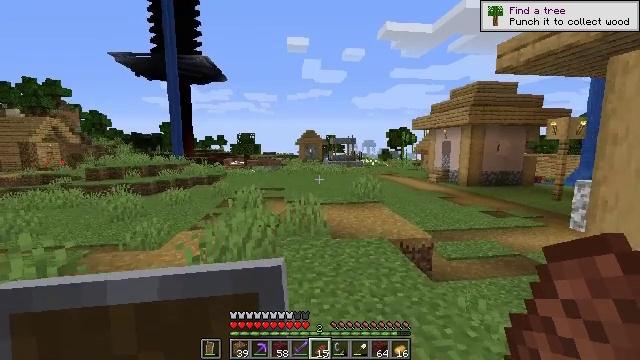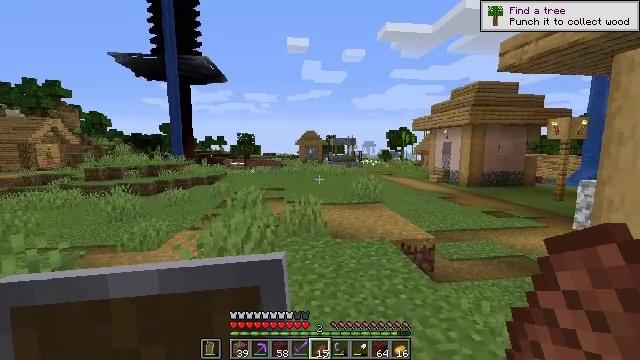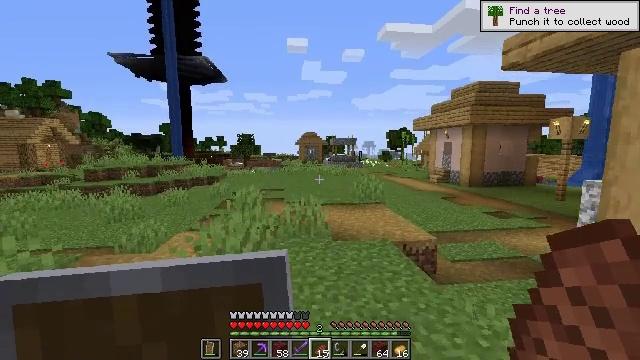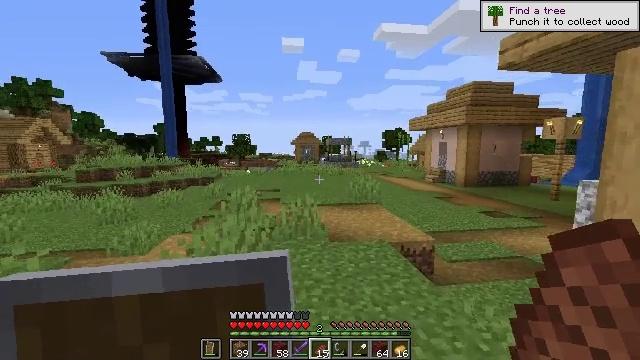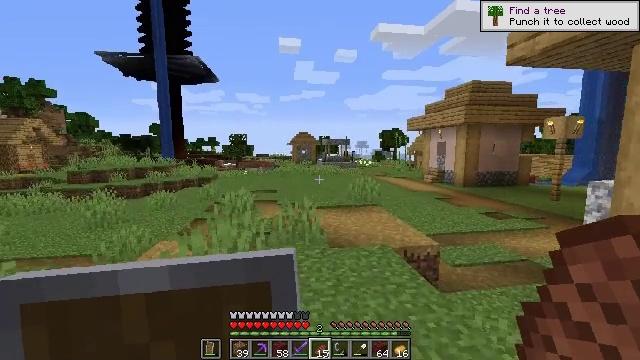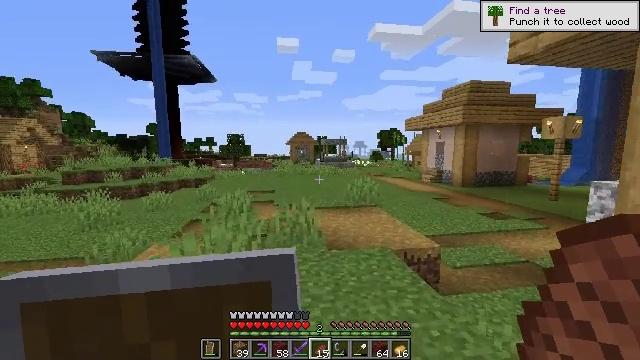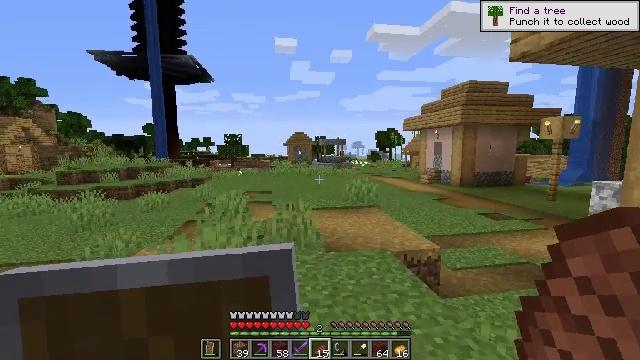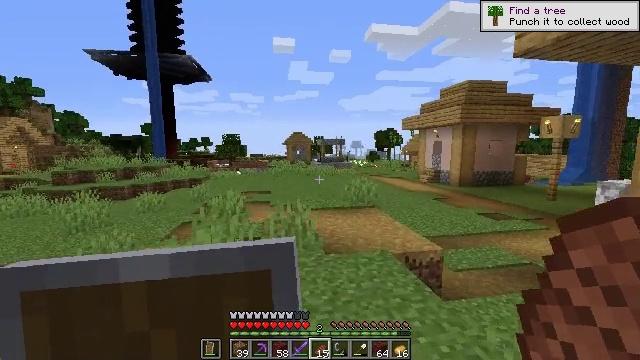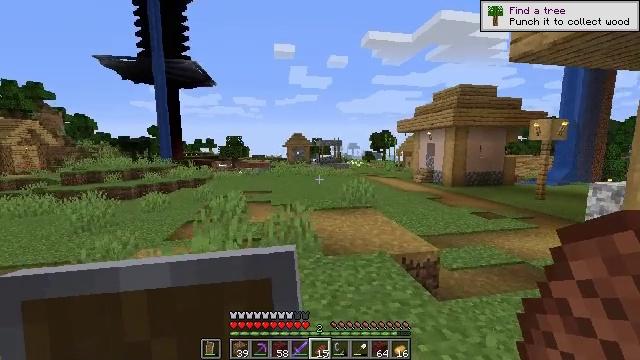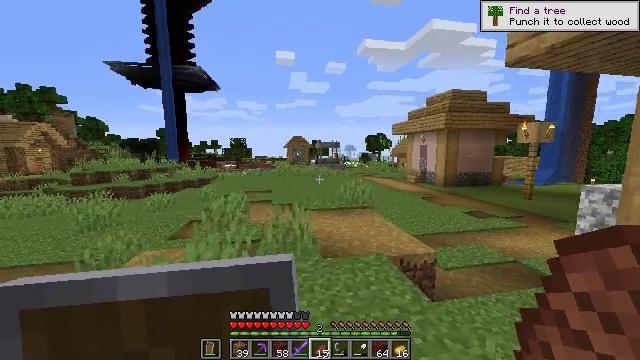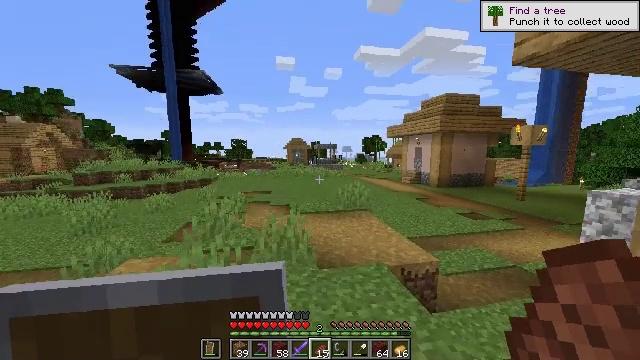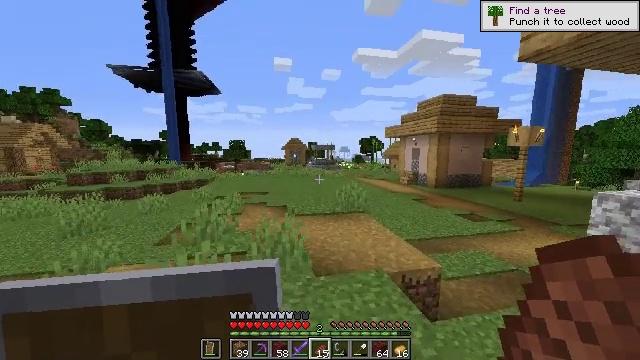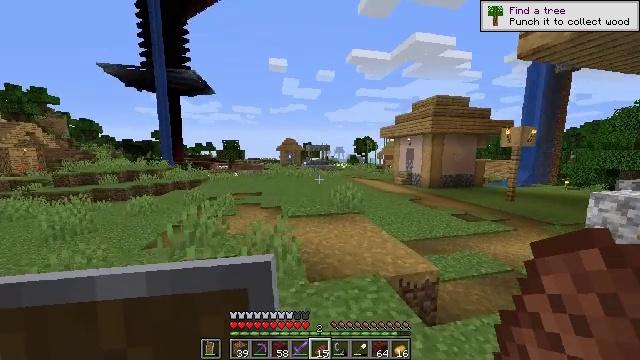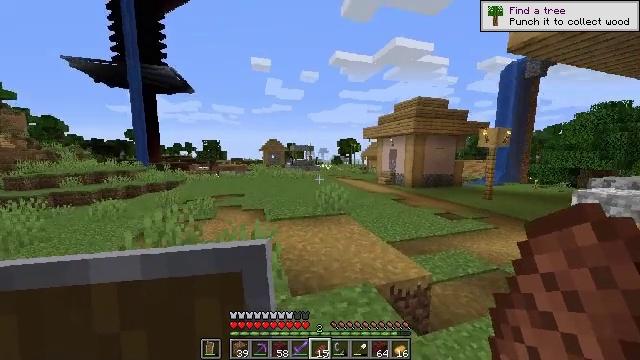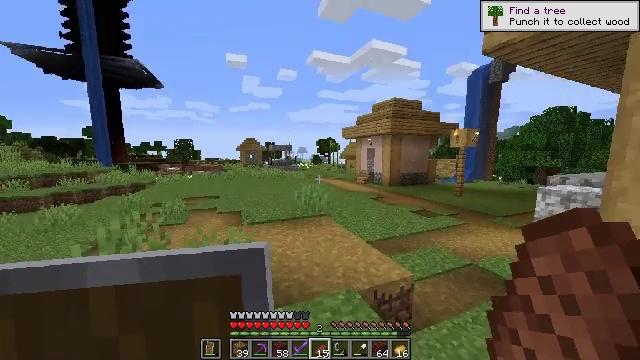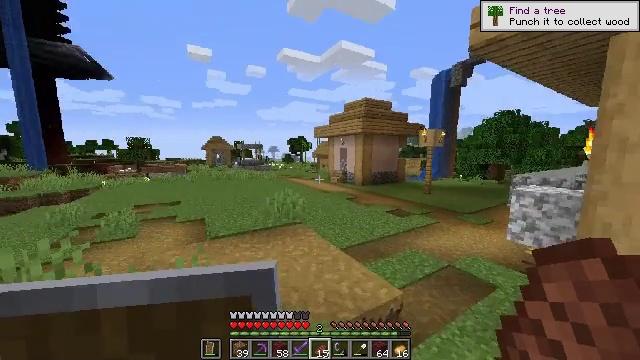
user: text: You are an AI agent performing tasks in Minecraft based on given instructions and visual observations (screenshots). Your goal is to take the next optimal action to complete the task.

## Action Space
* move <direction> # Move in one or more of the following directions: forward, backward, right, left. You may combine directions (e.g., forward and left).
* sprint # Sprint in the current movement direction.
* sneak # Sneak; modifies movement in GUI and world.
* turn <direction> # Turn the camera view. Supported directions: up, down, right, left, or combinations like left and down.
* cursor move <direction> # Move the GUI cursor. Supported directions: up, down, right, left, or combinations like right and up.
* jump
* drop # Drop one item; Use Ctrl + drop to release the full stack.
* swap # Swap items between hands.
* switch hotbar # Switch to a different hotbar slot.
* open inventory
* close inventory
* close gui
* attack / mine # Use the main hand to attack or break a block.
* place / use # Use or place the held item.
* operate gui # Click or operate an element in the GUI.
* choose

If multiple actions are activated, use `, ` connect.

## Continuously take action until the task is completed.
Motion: motion action
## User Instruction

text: Use gold ingot to craft a gold nugget.
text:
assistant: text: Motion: no_op
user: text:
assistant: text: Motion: move forward
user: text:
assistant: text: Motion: move forward
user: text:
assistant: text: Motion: move forward
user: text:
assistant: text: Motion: no_op
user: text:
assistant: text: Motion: no_op
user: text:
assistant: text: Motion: move forward
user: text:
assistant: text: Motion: move forward
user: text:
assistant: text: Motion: move forward
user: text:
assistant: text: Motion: move forward
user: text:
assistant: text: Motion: move forward
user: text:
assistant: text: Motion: move forward, turn right
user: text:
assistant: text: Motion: move forward, turn right
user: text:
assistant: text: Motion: move forward, turn right
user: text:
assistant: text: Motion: move forward, turn right
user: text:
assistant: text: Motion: move forward, turn right
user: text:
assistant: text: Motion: move forward, turn right and down
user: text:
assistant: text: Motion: move forward, turn right
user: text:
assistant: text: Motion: move forward
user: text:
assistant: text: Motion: move forward
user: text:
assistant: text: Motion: move forward
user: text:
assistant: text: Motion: move forward, turn right
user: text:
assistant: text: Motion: move forward
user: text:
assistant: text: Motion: move forward
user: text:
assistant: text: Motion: move forward
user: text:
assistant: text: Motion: move forward
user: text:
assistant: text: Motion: move forward
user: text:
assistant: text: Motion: move forward
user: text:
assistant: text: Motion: move forward
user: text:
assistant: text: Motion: move forward